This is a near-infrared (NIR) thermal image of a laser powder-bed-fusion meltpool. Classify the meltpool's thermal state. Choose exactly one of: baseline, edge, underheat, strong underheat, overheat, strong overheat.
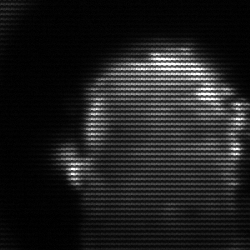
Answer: baseline